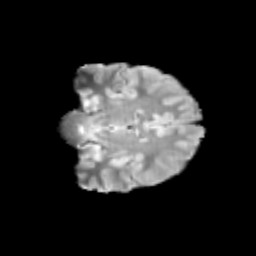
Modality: T2w
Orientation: coronal
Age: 13
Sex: male
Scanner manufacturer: siemens
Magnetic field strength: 3 T
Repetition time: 3.8 s
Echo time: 0.07 s